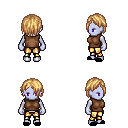
a pixel art fantasy rpg character, female body template, dark elf, purple skin, brown sleeveless shirt, gold greaves, light blonde bangs hairstyle, black slippers, four views (front, back, left, right), 2x2 character sprite sheet, small pixel art, hard edges, no anti-aliasing